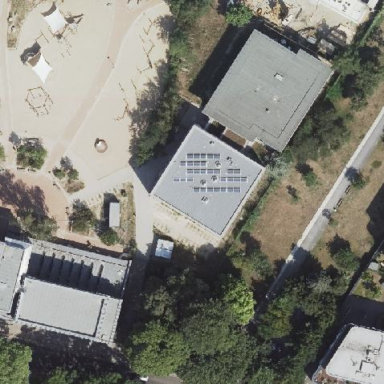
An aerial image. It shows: Building with flat roof.